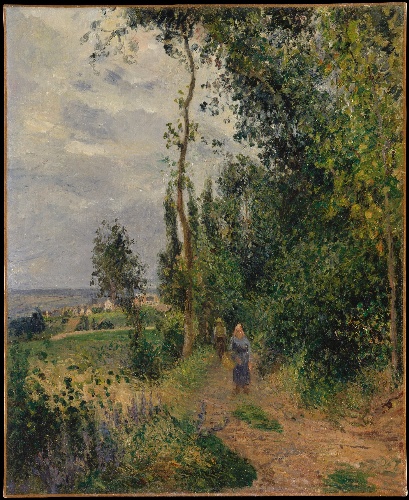
Title: Côte des Grouettes, near Pontoise
Artist: Camille Pissarro
Artist bio: French, Charlotte Amalie, Saint Thomas 1830–1903 Paris
Date: probably 1878
Object type: Painting
Classification: Paintings
Medium: Oil on canvas
Dimensions: 29 1/8 x 23 5/8 in. (74 x 60 cm)
Department: European Paintings
Credit line: Gift of Janice H. Levin, 1991
Accession year: 1991
Repository: Metropolitan Museum of Art, New York, NY
Tags: Landscapes